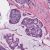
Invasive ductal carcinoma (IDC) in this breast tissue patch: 1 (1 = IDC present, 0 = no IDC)